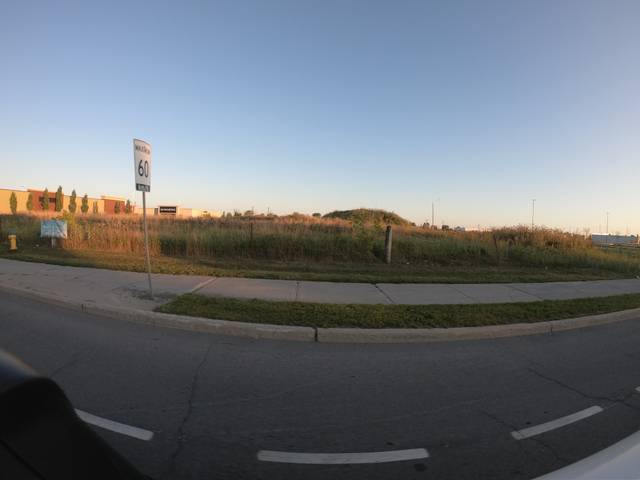
Region: Canada
Coordinates: 45.457, -75.5